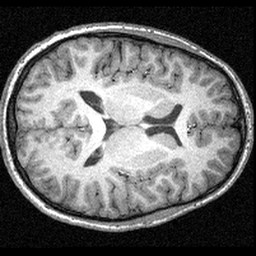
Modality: T1w
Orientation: axial
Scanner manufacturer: siemens
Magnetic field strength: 3 T
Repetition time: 1.57 s
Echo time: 0.00304 s